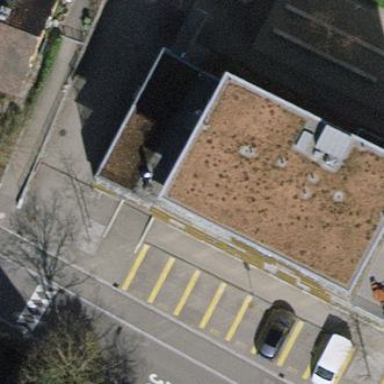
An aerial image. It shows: Modern apartment building with flat roof design.